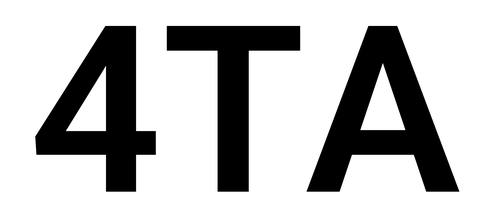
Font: Roboto_SemiBold